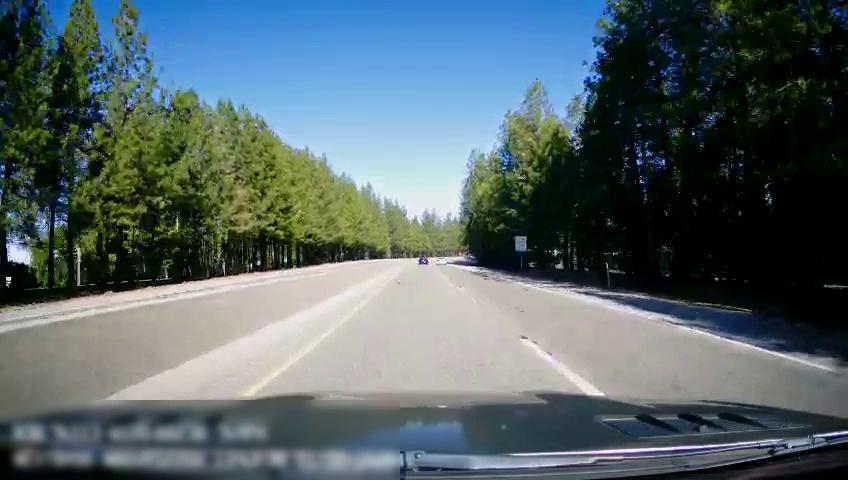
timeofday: Day
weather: Sunny
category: Drivable Space
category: Drivable Space
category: Drivable Space
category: Vehicles | Car
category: Vehicles | Car
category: Lanes | Alternate Lane
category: Lanes | Current Lane
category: Lanes | Alternate Lane
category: Lanes | Opposite Lane
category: Traffic | Signs